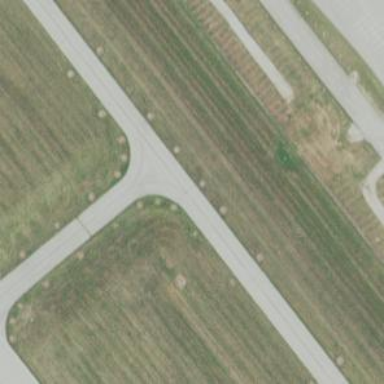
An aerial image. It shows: View of taxiway at the airport.